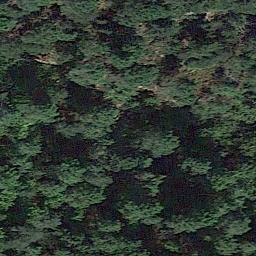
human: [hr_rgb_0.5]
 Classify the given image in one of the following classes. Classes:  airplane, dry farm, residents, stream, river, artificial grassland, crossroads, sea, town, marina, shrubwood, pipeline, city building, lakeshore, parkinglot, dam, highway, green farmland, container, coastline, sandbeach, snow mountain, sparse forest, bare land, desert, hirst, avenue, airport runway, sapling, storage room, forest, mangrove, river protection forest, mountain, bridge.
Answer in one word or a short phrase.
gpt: forest